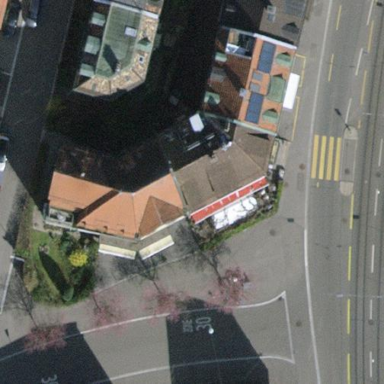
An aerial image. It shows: Apartments building with gambrel roof.